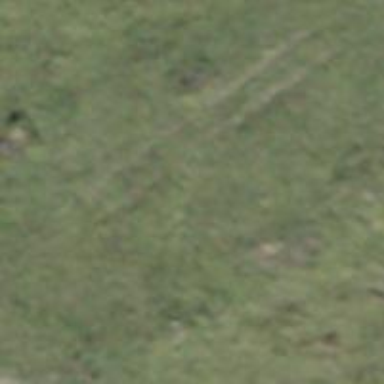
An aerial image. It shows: Track with very rough surface.